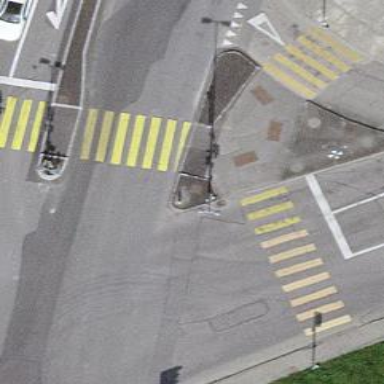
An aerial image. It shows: Traffic calming island.